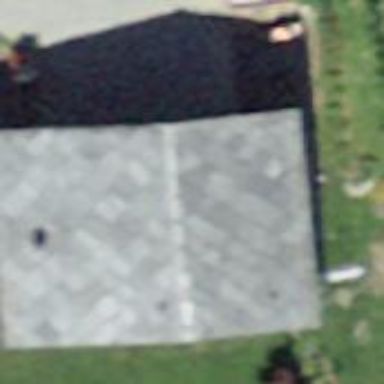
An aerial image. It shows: Simple house.